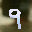
Label: 9